Question: Is there any tutorial or code that help to poulate a textfield from a chosen value from a select box usuig AJAX or jQuery and PHP? Like in the picture ...

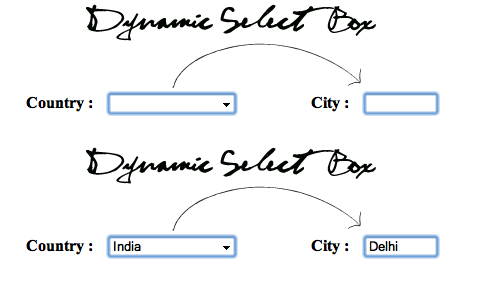
Answer: '''
<script src="http://ajax.googleapis.com/ajax/libs/jquery/1.4.2/jquery.min.js"></script>
<script>
//Please visit http://www.nokiflores.com
$(document).ready(function () {
$("#country").change(
function () {
$("#capital").val($(this).val());
}
);
});
</script>
<select id="country" name="country">
<option value="Delhi" >India</option>
<option value="manila" >phil</option>
<option value="tokyo" >japan</option>
</select>
<input type="text" readonly="readonly" value="" id="capital" name="capital" />
'''
try this one:
if you want to use php you will do it another way using ajax.
Please visit <URL>